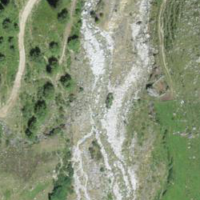
EUNIS habitat code: 26
Species observed at this site:
Erithacus rubecula
Phylloscopus collybita
Fringilla coelebs